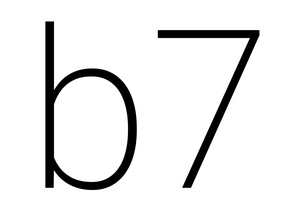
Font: Roboto_ExtraLight